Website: macys
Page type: customer-info-address
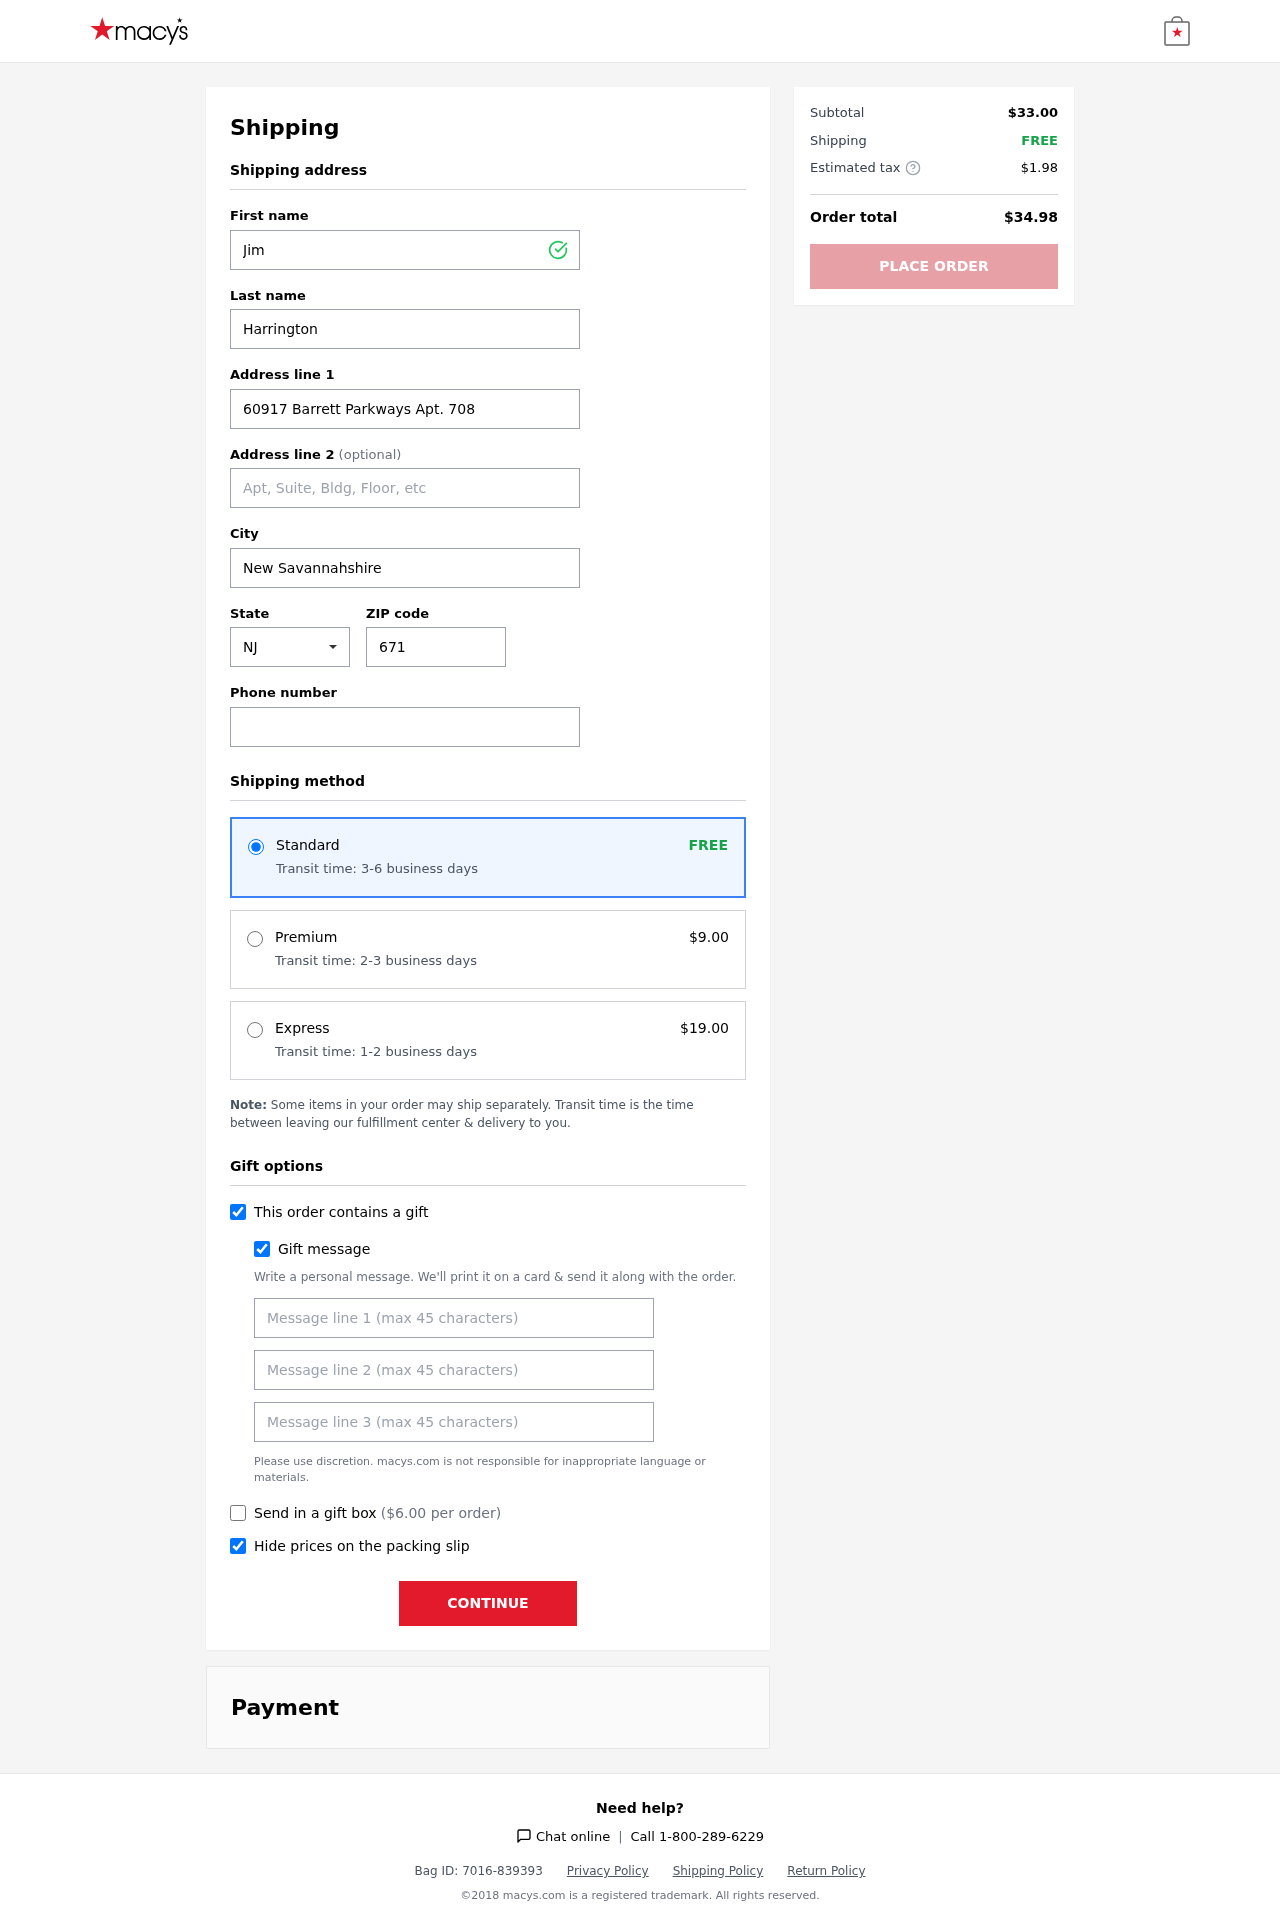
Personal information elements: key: PII_CITY
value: New Savannahshire
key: PII_FIRSTNAME
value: Jim
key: PII_GIFT_MESSAGE
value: Hey Justin, I remember you mentioning how much you needed sturdy kitchen bags, so I grabbed these for you! Hope they make your cleanup a little easier. Enjoy!  Jim
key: PII_LASTNAME
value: Harrington
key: PII_PHONE
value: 8297806865
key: PII_POSTCODE
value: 67129
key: PII_STATE_ABBR
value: NJ
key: PII_STREET
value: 60917 Barrett Parkways Apt. 708
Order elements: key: ORDER_SHIPPING_STANDARD
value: FREE
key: ORDER_SHIPPING_STANDARD_TIME
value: Transit time: 3-6 business days
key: ORDER_SHIPPING_PREMIUM
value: $9.00
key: ORDER_SHIPPING_PREMIUM_TIME
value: Transit time: 2-3 business days
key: ORDER_SHIPPING_EXPRESS
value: $19.00
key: ORDER_SHIPPING_EXPRESS_TIME
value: Transit time: 1-2 business days
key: ORDER_GIFT_BOX_FEE
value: $6.00
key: ORDER_SUBTOTAL
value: $33.00
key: ORDER_SHIPPING_COST
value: FREE
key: ORDER_TAX
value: $1.98
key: ORDER_TOTAL
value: $34.98